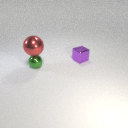
small purple metal cube to the right of small green metal sphere